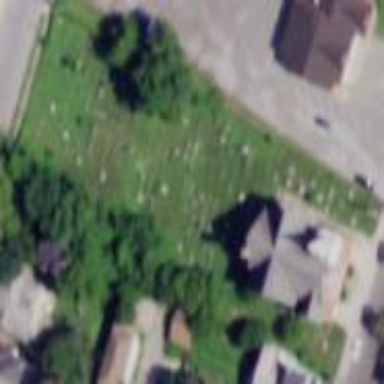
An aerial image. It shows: Graveyard.